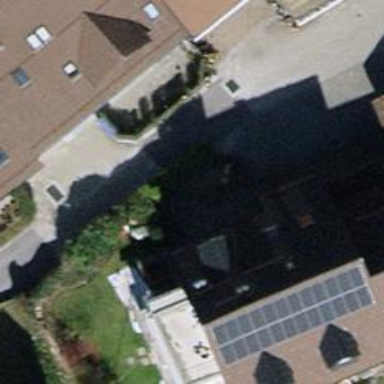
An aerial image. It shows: Driveway made of paving stones.